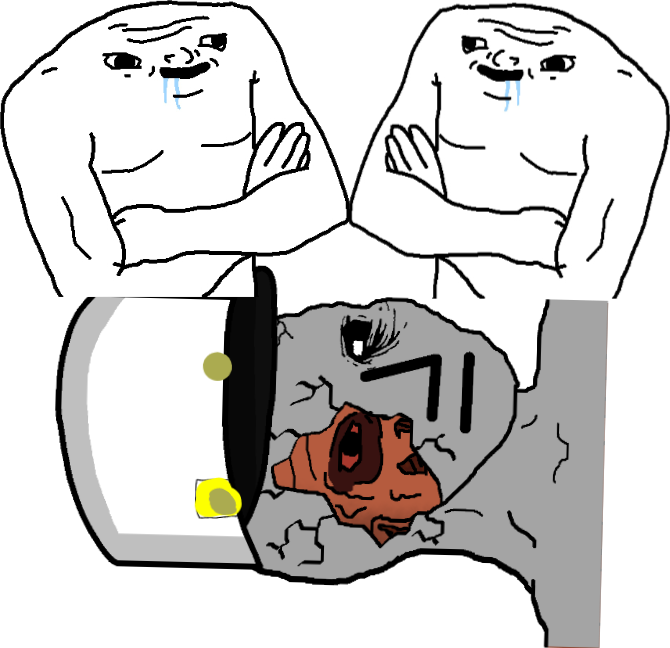
Label: 5_NPC